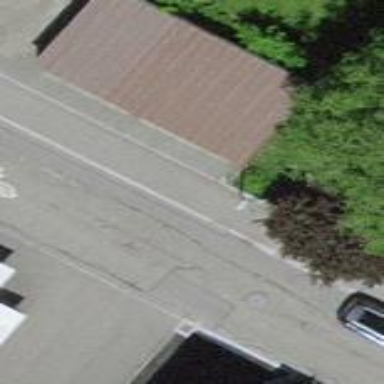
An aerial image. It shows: Group of garages with roof.